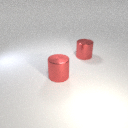
large red metal cylinder in front of large red metal cylinder